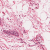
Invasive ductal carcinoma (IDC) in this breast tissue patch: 0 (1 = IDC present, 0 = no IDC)